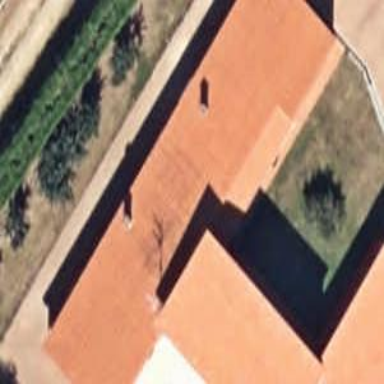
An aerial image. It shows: Simple house.